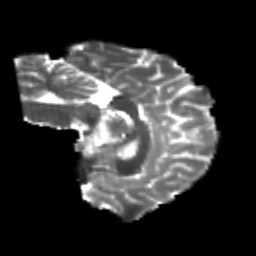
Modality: T2w
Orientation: sagittal
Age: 24
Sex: male
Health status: healthy
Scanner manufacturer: philips
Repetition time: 7.387 s
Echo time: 0.08599 s